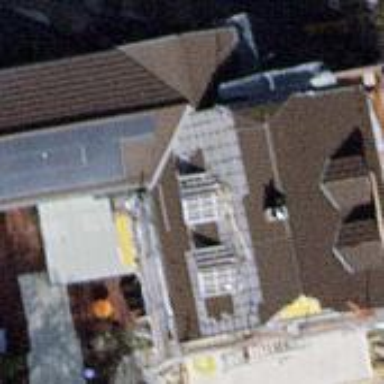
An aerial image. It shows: Restaurant.